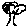
Label: tree